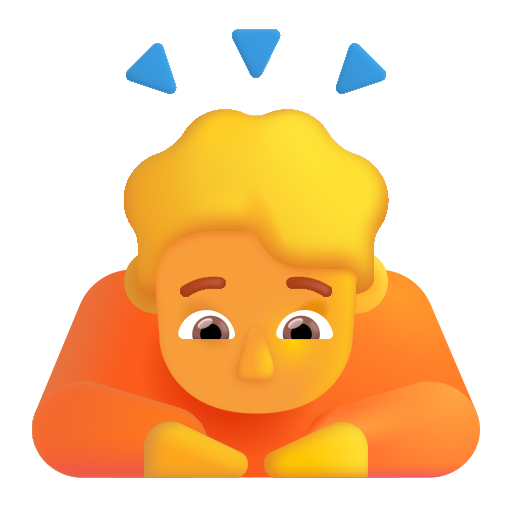
person bowing color default